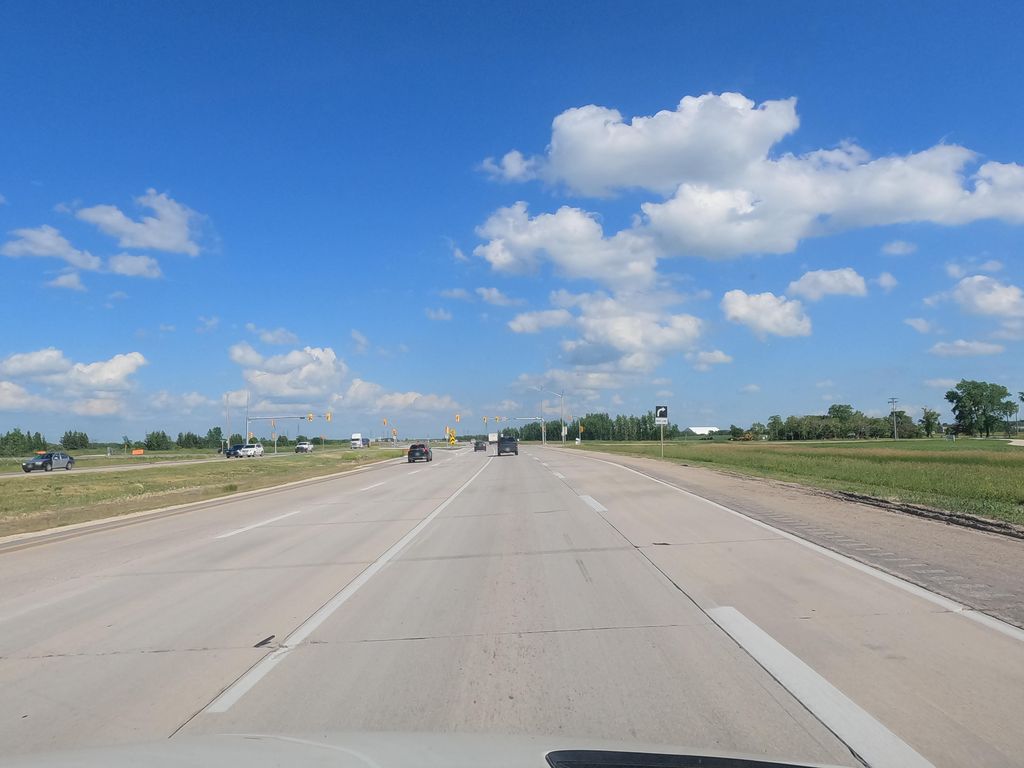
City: winnipeg